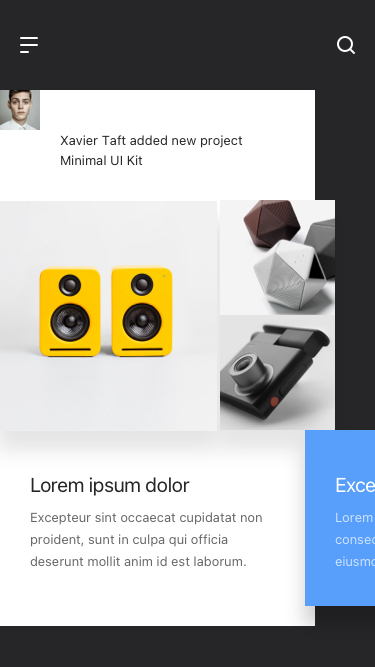
Text in this UI design:
Lorem ipsum dolor
Excepteur sint occaecat cupidatat non proident, sunt in culpa qui officia deserunt mollit anim id est laborum.
Xavier Taft added new project Minimal UI Kit
Excepteur
Lorem ipsum dolor sit amet, consectetur adipisicing elit, sed do eiusmod tempor.